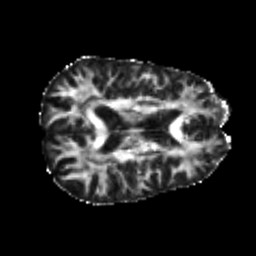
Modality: FA
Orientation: axial
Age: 26
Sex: male
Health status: healthy
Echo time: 0.074 s